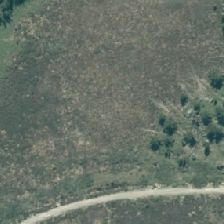
Land cover: herbaceous_freshwater_vege